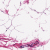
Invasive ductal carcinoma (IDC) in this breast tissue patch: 0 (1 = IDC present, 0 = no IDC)